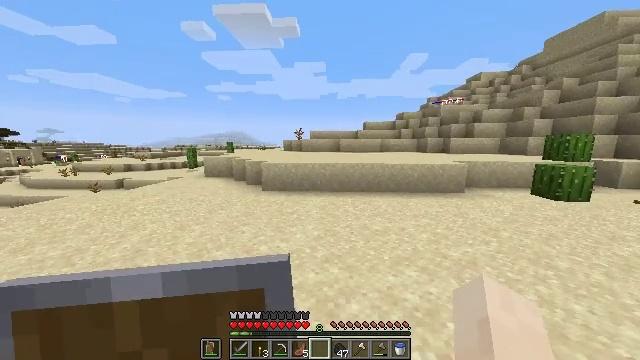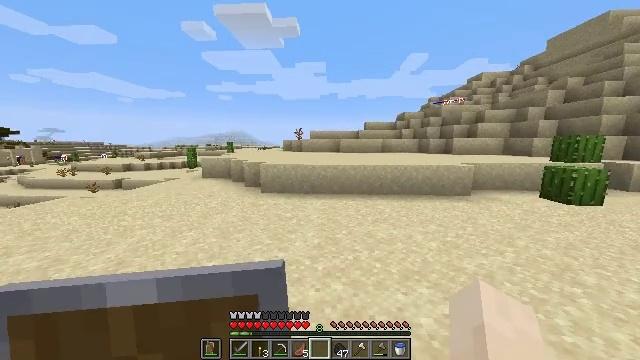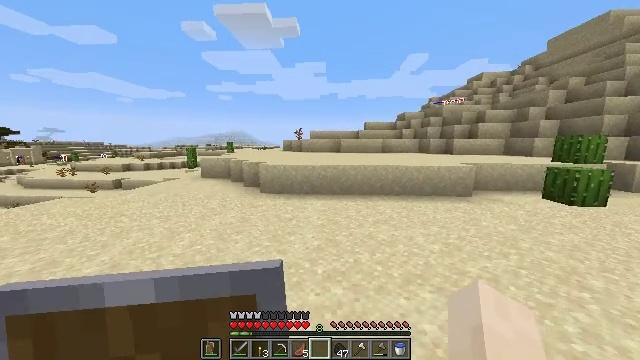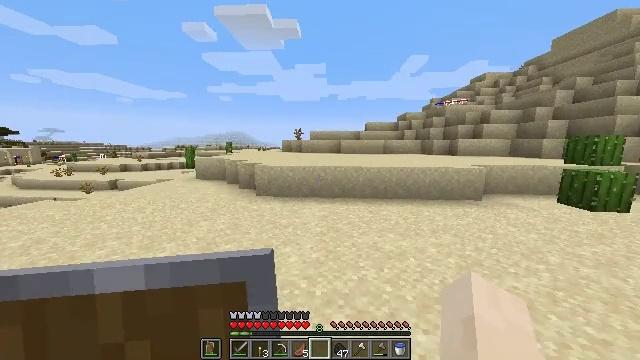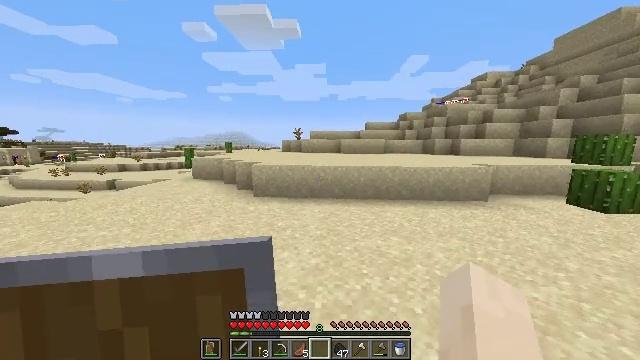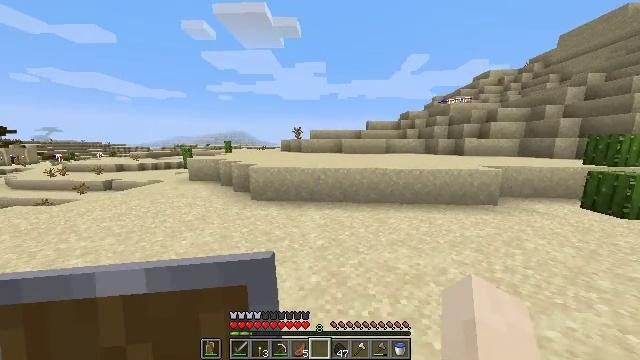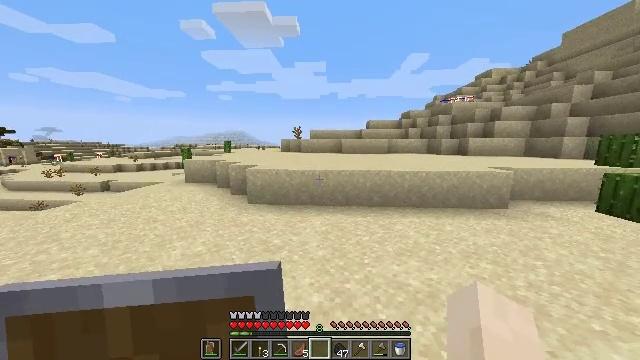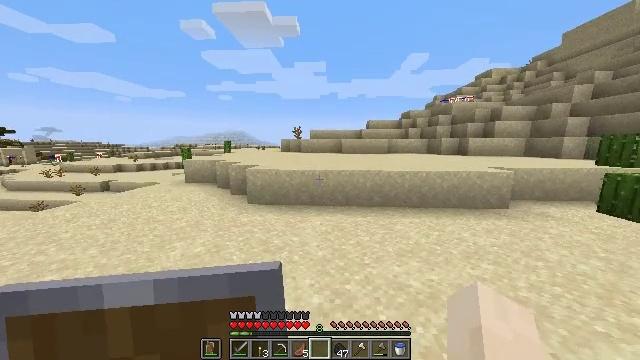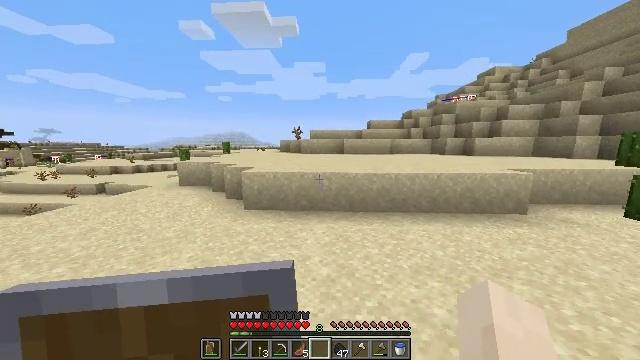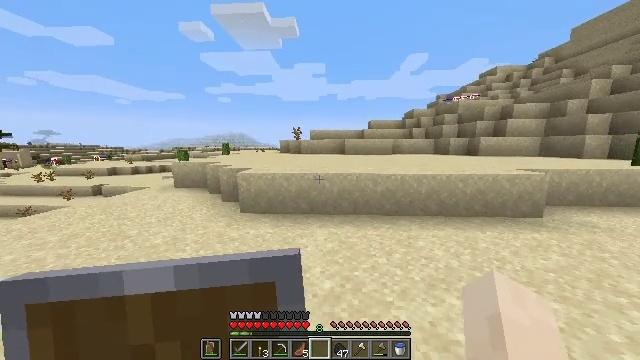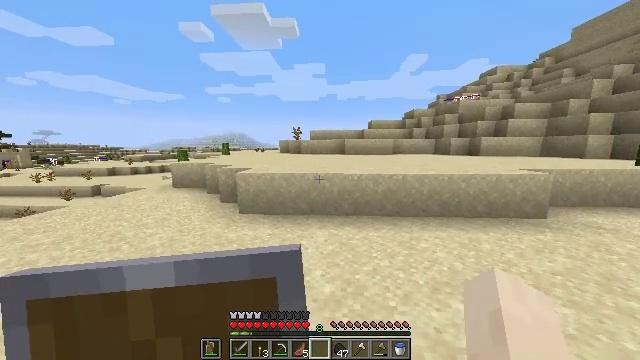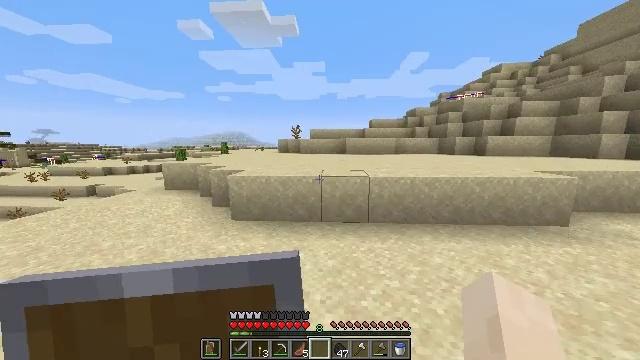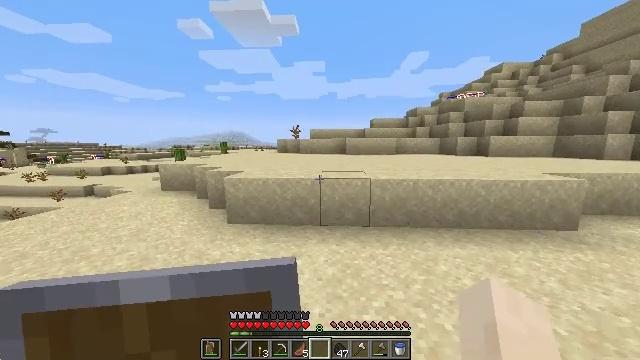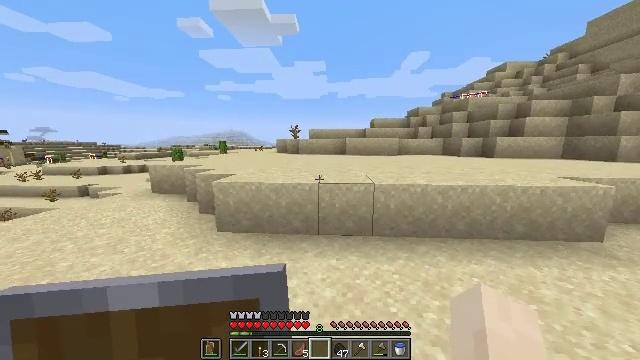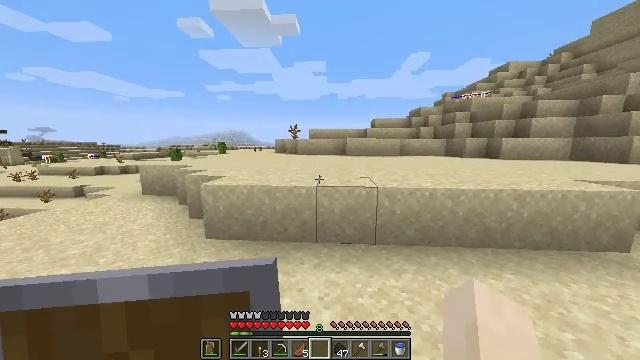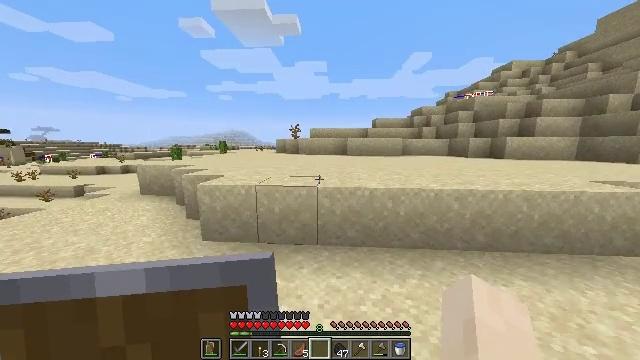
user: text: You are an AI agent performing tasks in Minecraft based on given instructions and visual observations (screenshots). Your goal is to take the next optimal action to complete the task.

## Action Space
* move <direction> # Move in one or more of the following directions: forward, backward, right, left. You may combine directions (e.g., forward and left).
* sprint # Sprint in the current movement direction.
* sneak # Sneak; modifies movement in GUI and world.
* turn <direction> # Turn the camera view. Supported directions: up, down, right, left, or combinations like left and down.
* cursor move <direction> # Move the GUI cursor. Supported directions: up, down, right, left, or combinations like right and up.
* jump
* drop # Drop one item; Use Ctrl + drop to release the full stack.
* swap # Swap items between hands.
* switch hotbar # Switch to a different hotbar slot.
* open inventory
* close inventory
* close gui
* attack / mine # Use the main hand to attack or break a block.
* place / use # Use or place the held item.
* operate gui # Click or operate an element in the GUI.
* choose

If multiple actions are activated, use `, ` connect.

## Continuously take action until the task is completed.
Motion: motion action
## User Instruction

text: Collect the dead bush from dry areas.
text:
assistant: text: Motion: move forward, sprint
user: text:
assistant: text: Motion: move forward, sprint
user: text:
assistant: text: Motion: move forward, sprint
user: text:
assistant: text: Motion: move forward, sprint
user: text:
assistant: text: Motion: move forward, sprint
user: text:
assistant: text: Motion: move forward, sprint
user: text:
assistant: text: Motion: move forward, sprint
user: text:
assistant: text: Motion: move forward, sprint
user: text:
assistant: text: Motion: move forward, sprint
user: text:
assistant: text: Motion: move forward, sprint
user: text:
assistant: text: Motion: move forward, sprint
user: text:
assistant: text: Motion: move forward, sprint
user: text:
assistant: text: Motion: move forward, sprint
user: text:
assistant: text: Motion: move forward, sprint
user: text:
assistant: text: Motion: move forward, sprint
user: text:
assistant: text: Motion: move forward, sprint
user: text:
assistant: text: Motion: move forward, sprint
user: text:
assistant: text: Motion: move forward, sprint
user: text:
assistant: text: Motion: move forward, sprint
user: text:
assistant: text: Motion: move forward, sprint, jump
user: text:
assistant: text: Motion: move forward, sprint, jump
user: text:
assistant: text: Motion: move forward, sprint, jump
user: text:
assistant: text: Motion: move forward, sprint, jump
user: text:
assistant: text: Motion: move forward, sprint, jump
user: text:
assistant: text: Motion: move forward, sprint, jump
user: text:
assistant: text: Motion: move forward, sprint, jump
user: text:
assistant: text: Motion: move forward, sprint, jump
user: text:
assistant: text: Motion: move forward, sprint
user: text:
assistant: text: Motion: move forward, sprint
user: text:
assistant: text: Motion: move forward, sprint